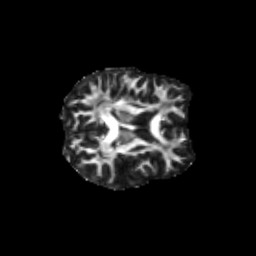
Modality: FA
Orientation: axial
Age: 28
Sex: female
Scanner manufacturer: siemens
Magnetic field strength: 3 T
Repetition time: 1.8 s
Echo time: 0.07 s